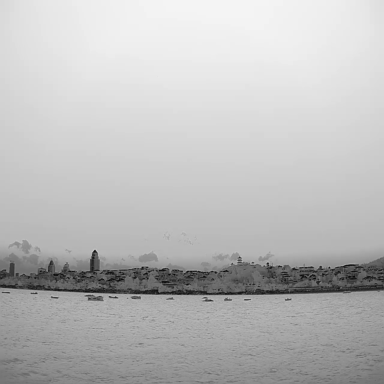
There are ten bulk_carriers in the infrared image.